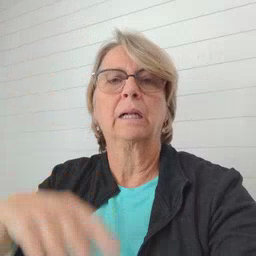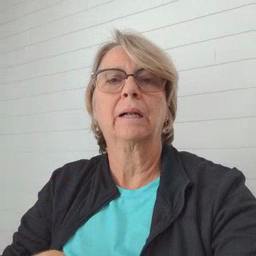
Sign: sun